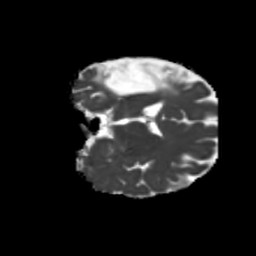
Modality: MD
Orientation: coronal
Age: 36
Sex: female
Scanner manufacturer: siemens
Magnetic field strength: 3 T
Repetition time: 5.25 s
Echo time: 0.08 s